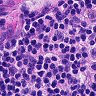
Metastatic tissue present: no